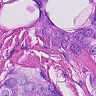
Metastatic tissue present: yes